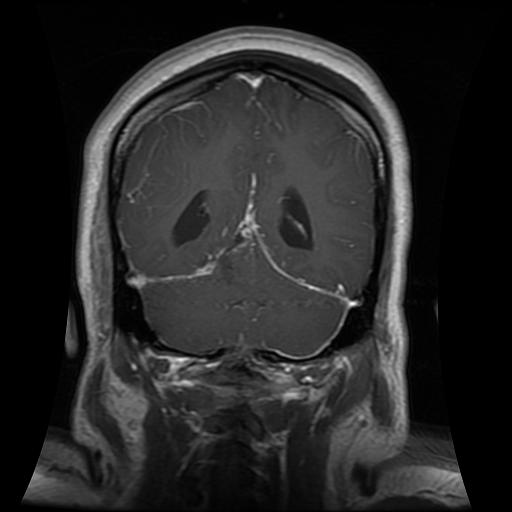
Label: glioma